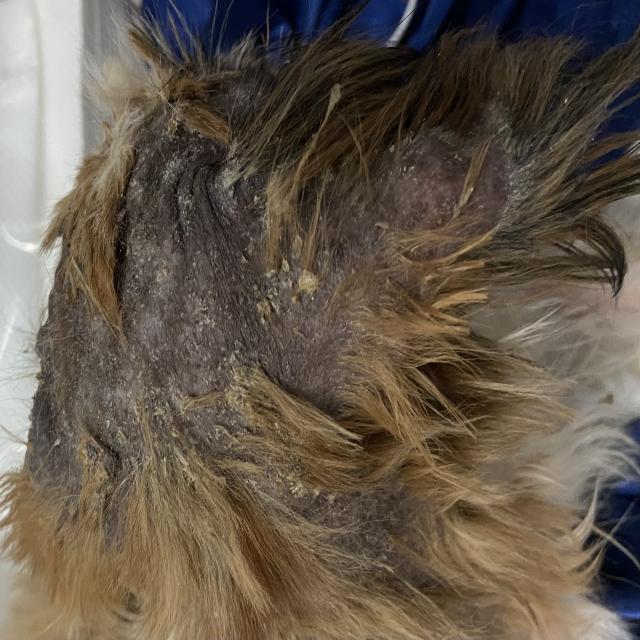
Canine demodicosis (Demodex mange) — caused by Demodex canis mites. Presents with alopecia, follicular papules, pustules, and comedones. Often localized on face and forelimbs.